Interaction volume radius: 10 \u00c5
Interaction volume height: 20 \u00c5
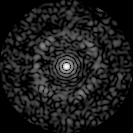
Disorder parameter: 0.8509